Question: Please see the attached image,I want to design this in html,Quite successful.But when I test it on different resolutions the red box moves here and there.I made the design in 100% width and height 100%

'''
<style type="text/css">
#green-box { width: 75%; background: green; float: left; position: relative; height: 100%; overflow: visible; position: relative; }
#blue-box { width: 25%; background: blue; float: left; height: 100%; }
#red-box {
position: relative;
top: 50px;
left:450px;
width: 357px;
background: red;
height: 207px;
margin:0 auto;
}
#green-box-content
{
margin:0 auto;
width:1600px;
height:800px;
}
</style>
<div id="container">
<div id="green-box">
<div id="green-box-content">
<p>Here is some text!</p>
<div id="red-box"></div>
</div>
</div>
<div id="blue-box">
</div>
<div style="clear: both"></div>
</div>
'''
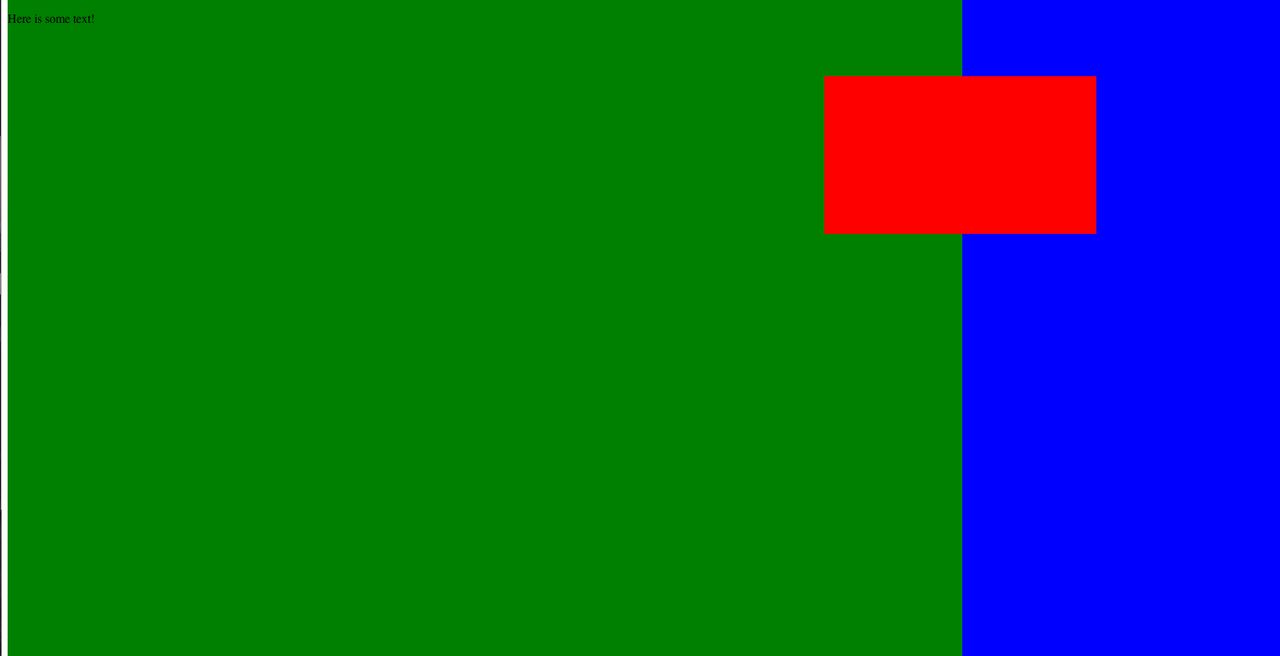
Answer: Part of the problem is in how you are trying to position the element. It looks like you want it to be centered between the blue and green, but you're positioning from the left-hand side. Once the width of the green changes, it won't be where you want it. It would be better to position from the right (the border between the two) and set 'right' to -1/2 of the width.
Also, 100% height will only work if the parent containers have a set height
Here's the modified CSS, and a <URL>
'''
#blue-box,
#green-box {
height: 300px;
}
#green-box {
position: relative;
width: 75%;
float: left;
background: green;
}
#blue-box {
width: 25%;
float: left;
background: blue;
}
#red-box {
position: absolute;
top: 50px;
right: -178px; /* width / 2 */
width: 357px;
height: 207px;
background: red;
}
'''